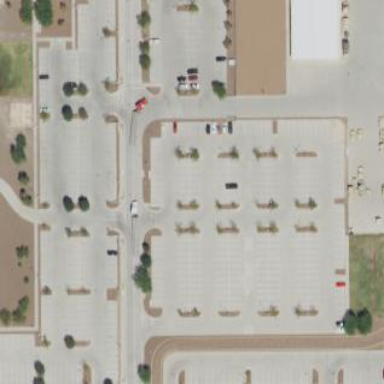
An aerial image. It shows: Parking area with concrete surface.